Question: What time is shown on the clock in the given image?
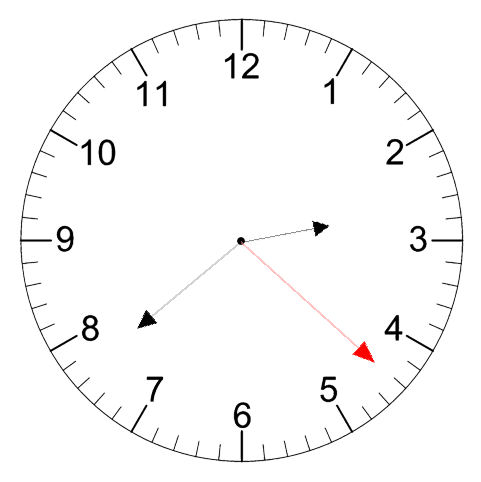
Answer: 02:38:22